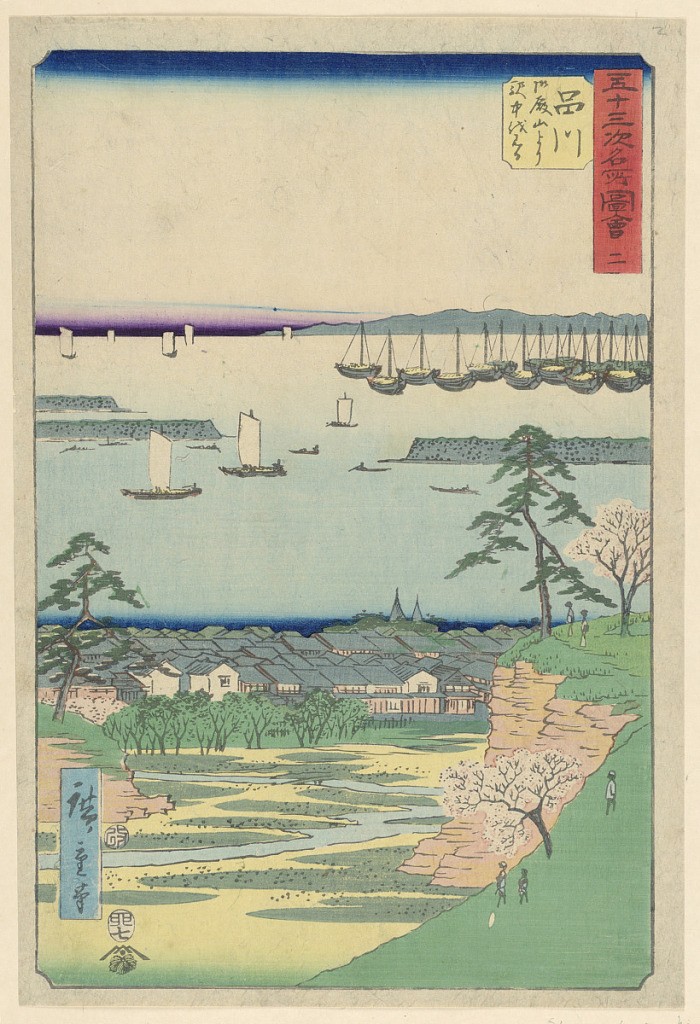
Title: Shinagawa from the series 53 Stations of Tokaido
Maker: Ando Hiroshige, Japanese, 1797–1858
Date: ca. 1856-58
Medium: Woodblock print in colored ink on paper
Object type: Print
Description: A view in the foreground contains three figures and blooming cherry blossom trees, that overlook a river, travelling towards a tiny forest and rooftops of a small town. The middle ground shows various sailboats and ships sailing out to sea. There is a small mountain silhouette in the horizon just below the blue skyline,and next to the purple sunset are both shown in a gradation. Identical to the print 1941-31-200 except the horizon is purple rather than red.